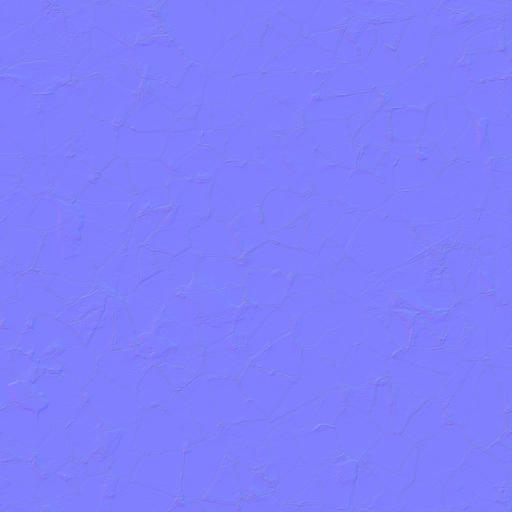
frozen green ice lake shiny water